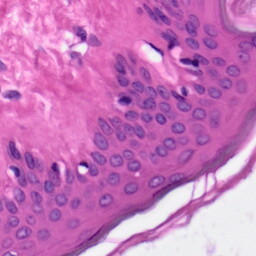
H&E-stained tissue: Skin